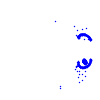
Particle: electron